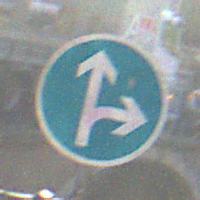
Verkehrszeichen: VorgeschriebeneFahrtrichtungGeradeausOderRechts
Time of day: SunriseSunset
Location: Outdoor (Urban)
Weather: PartlyCloudy
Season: Autumn
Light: Natural